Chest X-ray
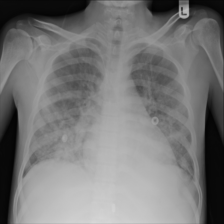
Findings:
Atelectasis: negative
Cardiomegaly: negative
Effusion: negative
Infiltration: positive
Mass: negative
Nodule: negative
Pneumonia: negative
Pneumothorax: negative
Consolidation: negative
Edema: negative
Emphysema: negative
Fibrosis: negative
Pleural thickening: negative
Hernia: negative